Aerial crown-view tile of a tropical tree (Barro Colorado Island, Panama), acquired 20250818:
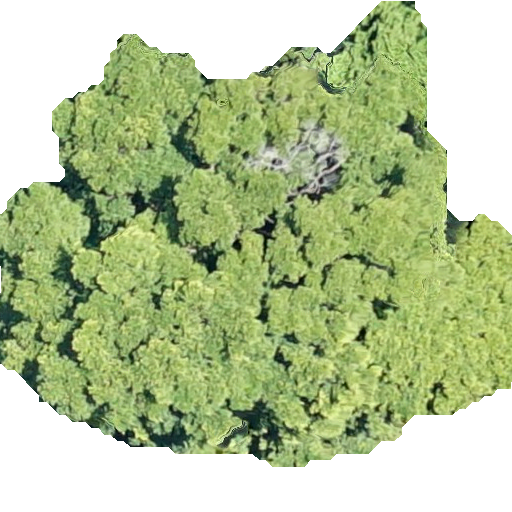
Species: Guapira myrtiflora
GBIF accepted scientific name: Guapira myrtiflora
Crown area: 250.971 m²